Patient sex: F
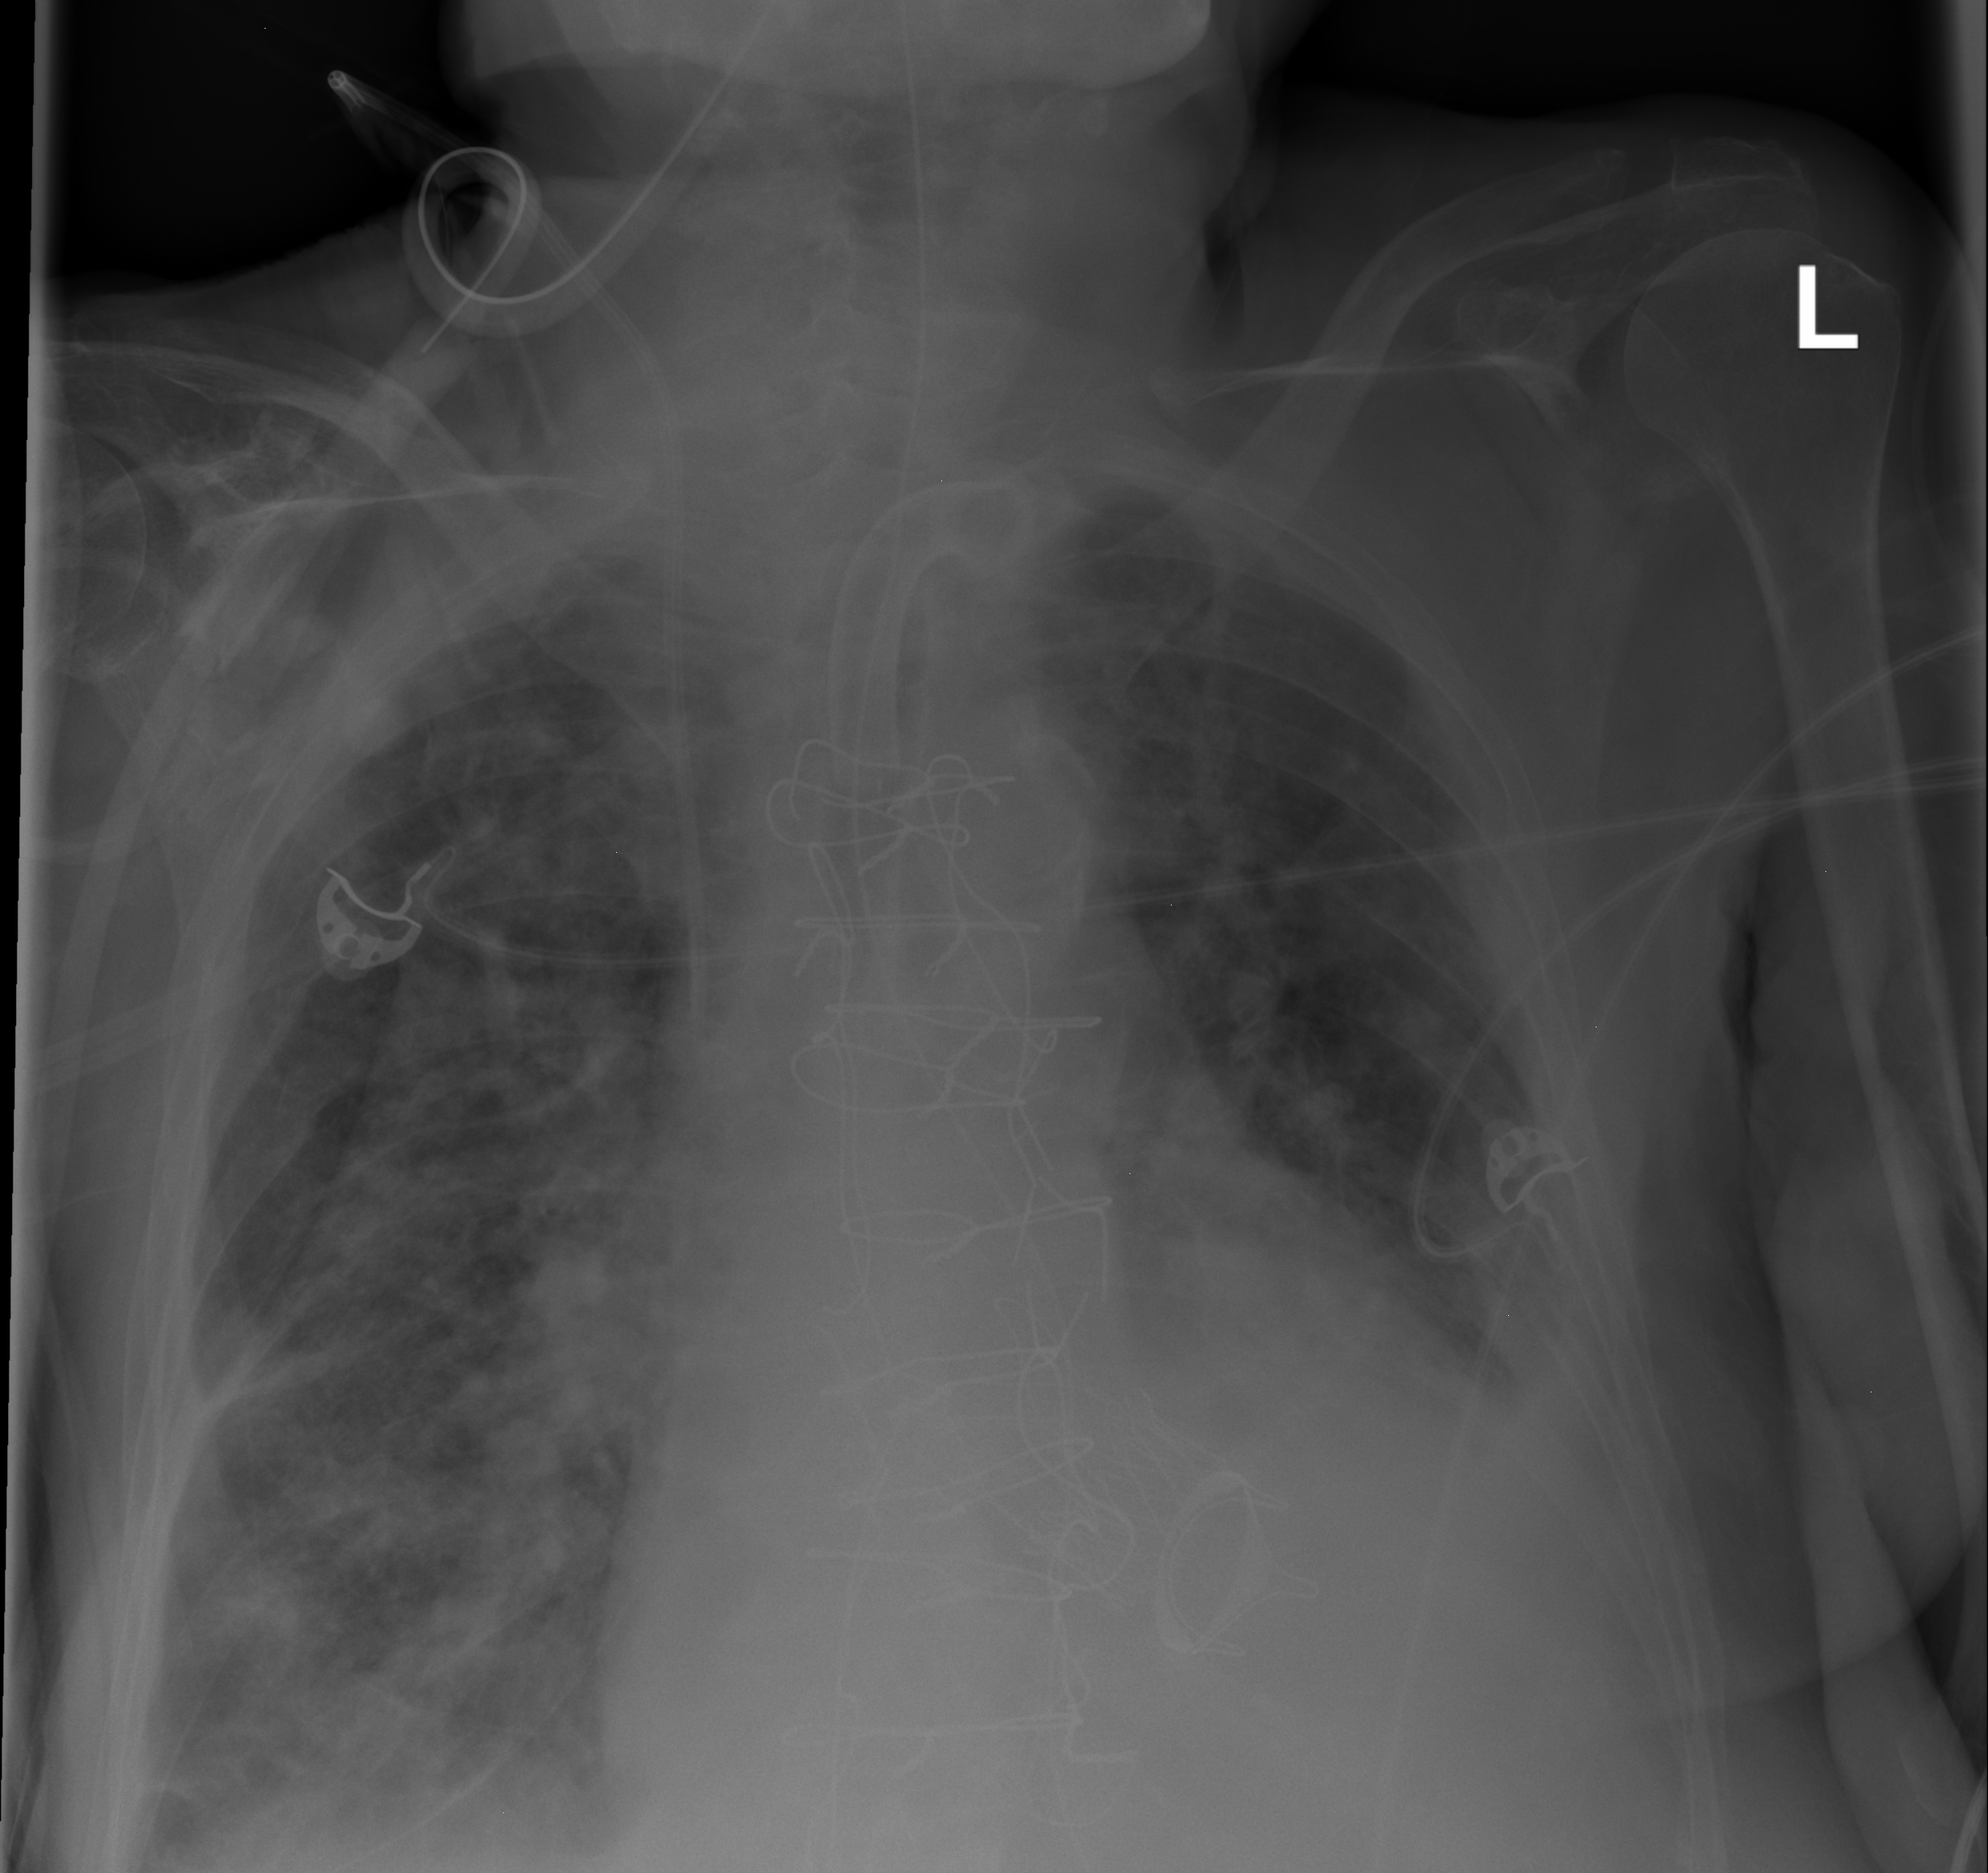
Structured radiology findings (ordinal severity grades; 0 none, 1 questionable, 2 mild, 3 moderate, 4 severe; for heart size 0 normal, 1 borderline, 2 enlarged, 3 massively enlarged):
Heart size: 2
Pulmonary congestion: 2
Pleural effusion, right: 2
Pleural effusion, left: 2
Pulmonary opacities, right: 3
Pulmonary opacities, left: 2
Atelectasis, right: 3
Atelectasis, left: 3